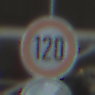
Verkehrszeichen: Geschwindigkeit120
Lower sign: EndeUeberholverbot
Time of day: Midday
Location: Indoor (Urban)
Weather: NotSpecified
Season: NotSpecified
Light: Natural